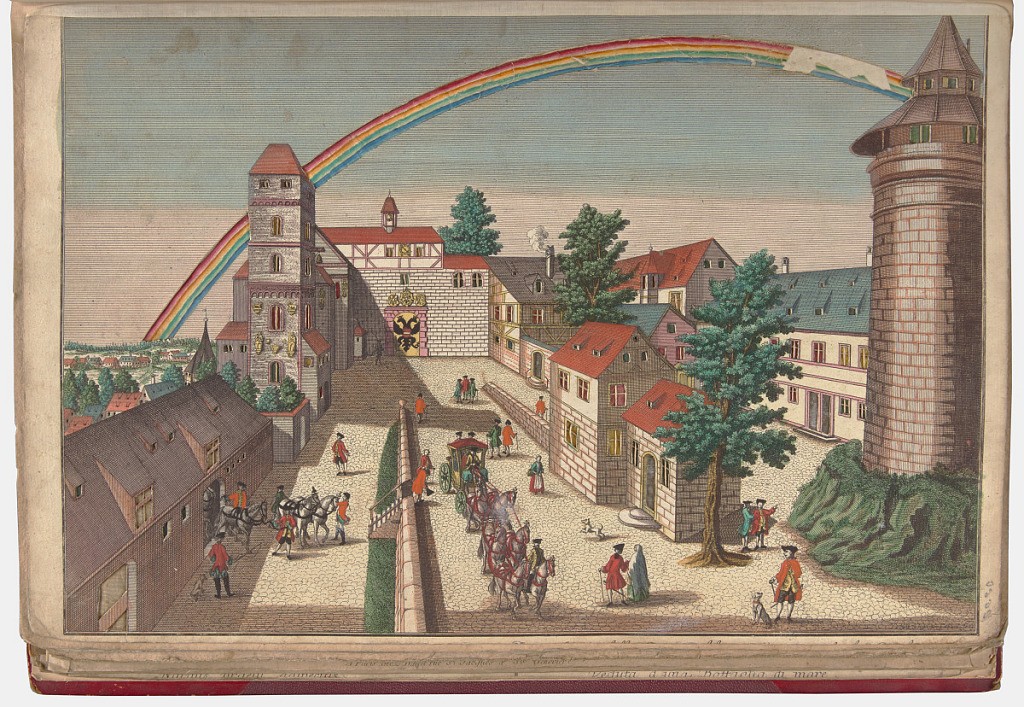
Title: Vuë de la Place du Château Impérial à Nuremburg (View of the Imperial Castle Square in Nuremburg)
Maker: Georg Balthasar Probst, German, 1732 - 1801
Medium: Hand-colored etching on paper; verso: fabric adhered with thread
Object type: Bound print
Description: Perspective view of the Imperial Castle Square in Nuremburg. A rainbow arches prominently through the blue sky behind the castle, where the print was cut out and the page below colored to form the rainbow. The castle features a rectangular tower at left and an entryway emblazoned with a yellow coat of arms. Shorter buildings frame the square, with the windows cut out such that fabric and thread are visible through the openings. A horse-drawn carriage proceeds from the palace towards the front, and figures with horses are scattered around the square. At right, a cylindrical tower stands on a small green rise.

Verso: Patches of colored fabric, visibly attached with thread. Printed label: Vuë de la Place du Château Impérial à Nuremburg. / Prospect der Reichs = Vesten zu Nürnberg. / Med: Folo. No. 57. / Cum Gratia et Privilegio Sac: Caes: Majestatis. Georg Balthasar [---] d. A.V.